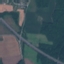
Land use / land cover: Highway